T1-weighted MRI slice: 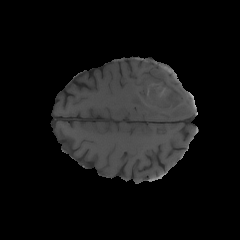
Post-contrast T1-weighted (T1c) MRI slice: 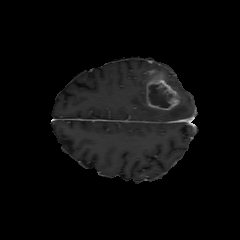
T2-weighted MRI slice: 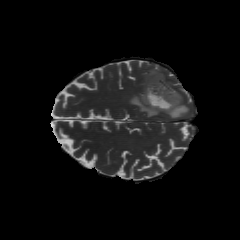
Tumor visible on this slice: yes